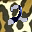
Label: 2